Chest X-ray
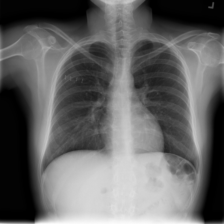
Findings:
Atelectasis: negative
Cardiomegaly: negative
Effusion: negative
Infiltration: negative
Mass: negative
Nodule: negative
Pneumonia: negative
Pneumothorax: negative
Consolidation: negative
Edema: negative
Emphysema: negative
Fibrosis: negative
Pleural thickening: negative
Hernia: negative